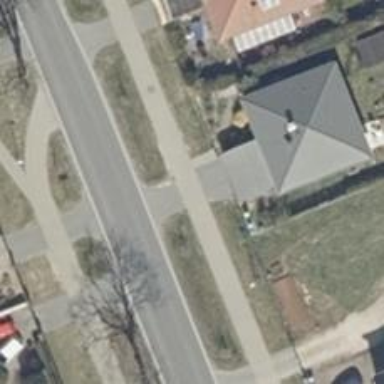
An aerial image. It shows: Driveway leading to service road.